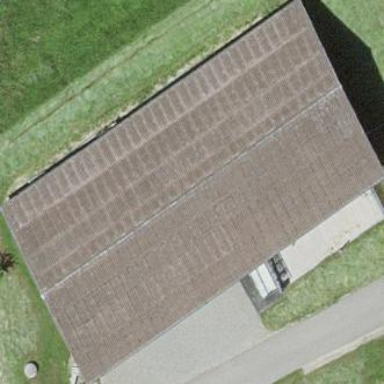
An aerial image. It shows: Barn.